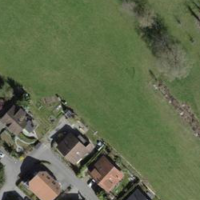
EUNIS habitat code: 24
Species observed at this site:
Cardamine pratensis